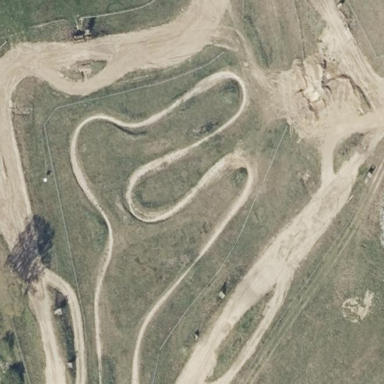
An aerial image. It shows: Raceway with sandy surface.